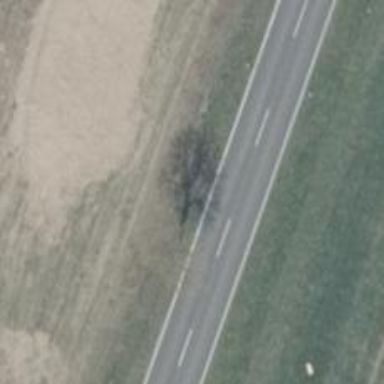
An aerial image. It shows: Avenue lined with deciduous broadleaved trees.